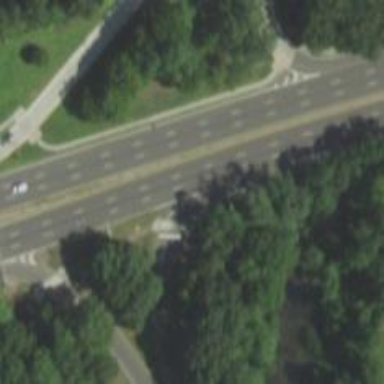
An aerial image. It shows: Trunk highway.